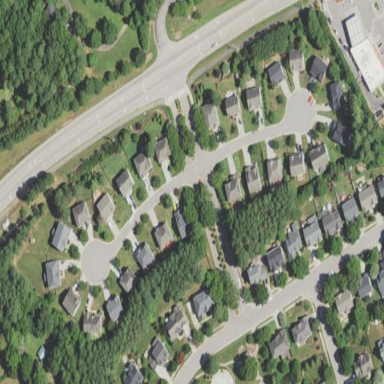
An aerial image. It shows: Residential neighbourhood.